Question: I try to add a user control by ajax but I have The same problem of <URL>, but my master page is:

As you see there is not any '<%=' character in head of page, So where is the problem? why I get the error yet?
any suggestion?
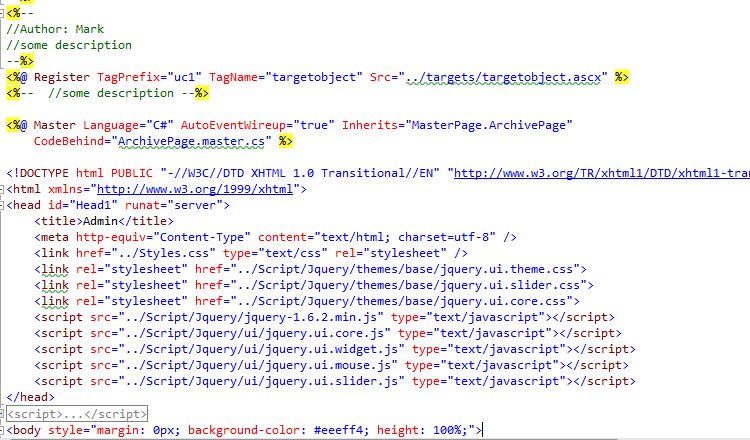
Answer: I put target elements in Panel or placeholder, and there is not any more error.